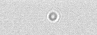
Label: camera_spot